Interaction volume radius: 10 \u00c5
Interaction volume height: 10 \u00c5
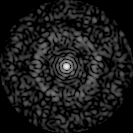
Disorder parameter: 0.8515